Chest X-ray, AP view. Patient: 73 years old, sex M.
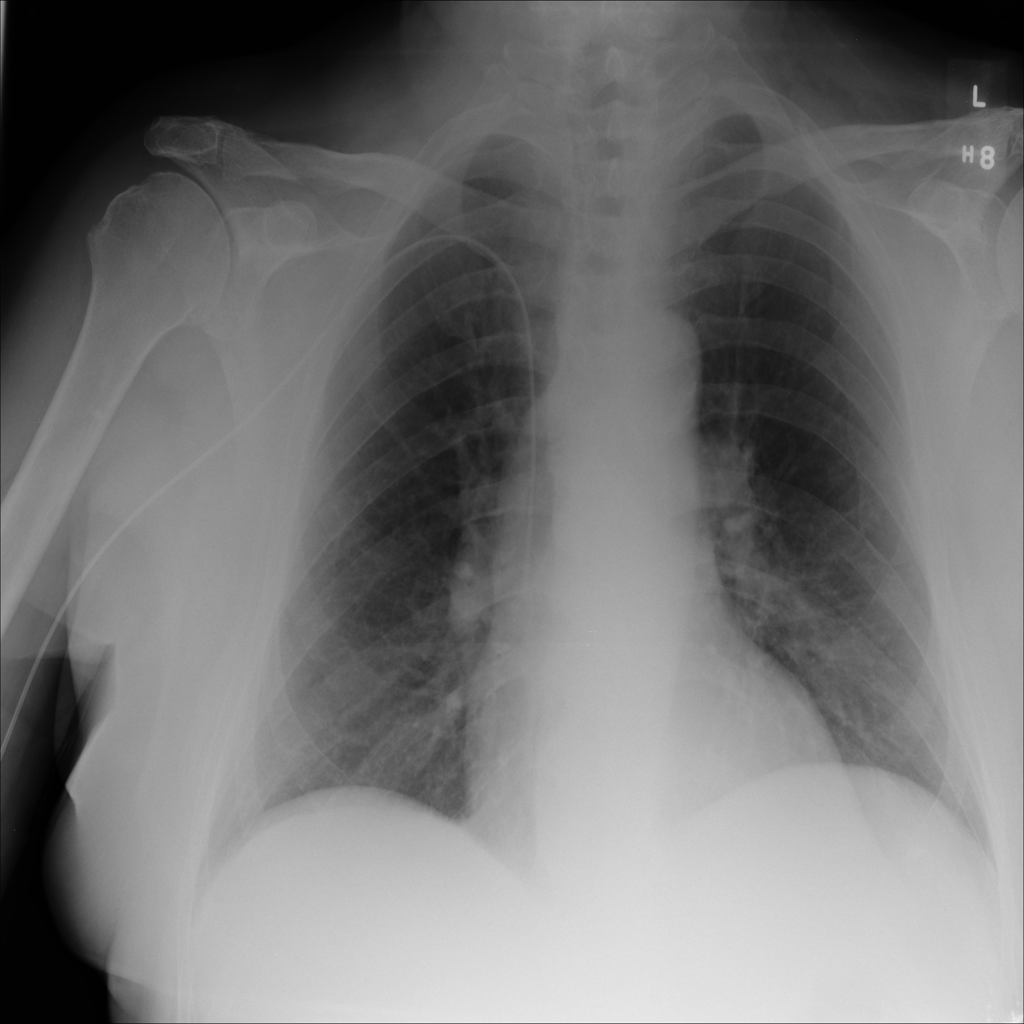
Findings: Infiltration